Question: Im a beginner in the blockchain/crypto world and I was wondering if there is a way to get the value of a crypto in another one on uniswap (like in the image where we can see that on uniswap 1 ETH = 2997 1INCH). , like using the SDK or the Router ecc.. If you have any suggestion please help me.

I tried using the uniswap sdk and the smart contracts periphery contracts but i couldn't find nothing that could help me
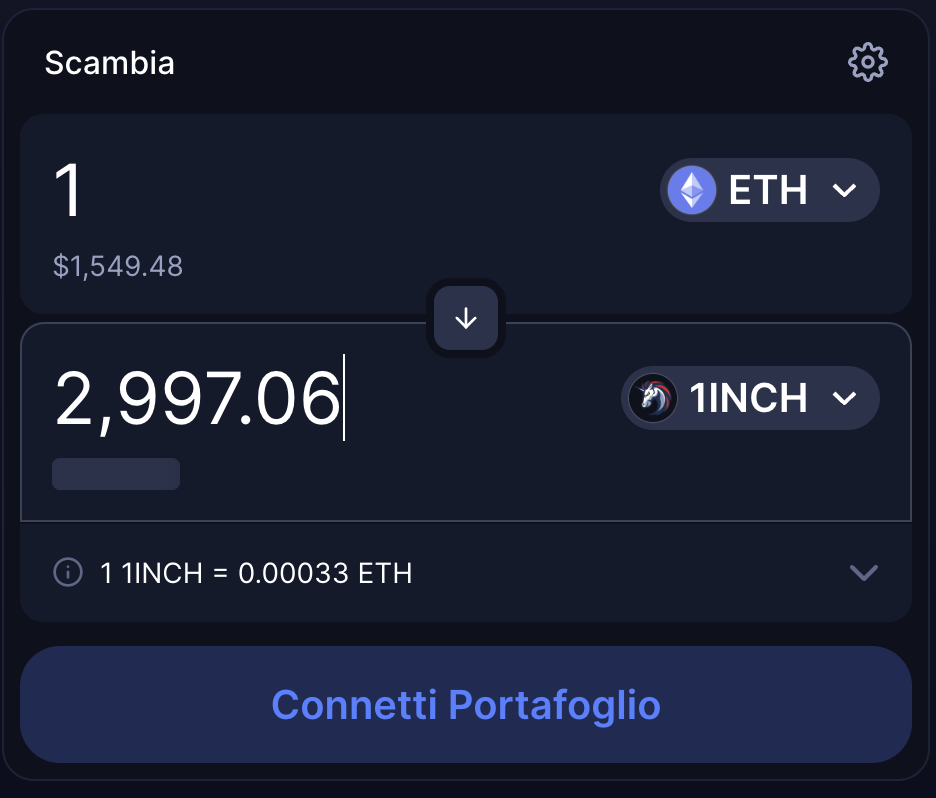
Answer: Yes. You can get the price of a cryptocurrency as it is traded in Uniswap.
- For Uniswp v2 like exchanges, the price can be calculated as a ratio of reverse0 / reserve1- The related smart contract call is 'pair.getReserves'- For more complete example, you can read the source code of <URL>- For Uniswap v3, it is there are similar helper functions in Uniswap perihelia contracts